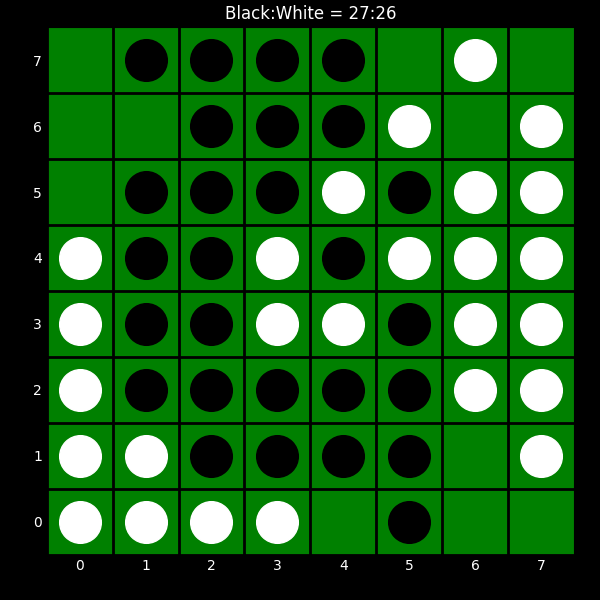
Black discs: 27
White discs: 26